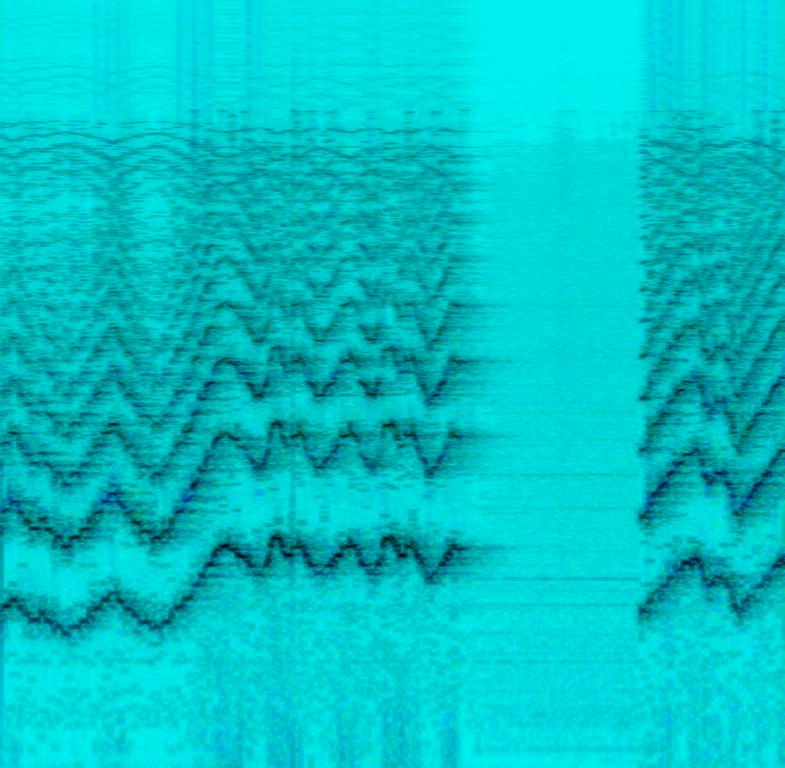
This clip is a live recording of a complex and rapid piece being played on the trumpet. The trumpet is very high pitched and the piece ascends and descends rapidly in succession.